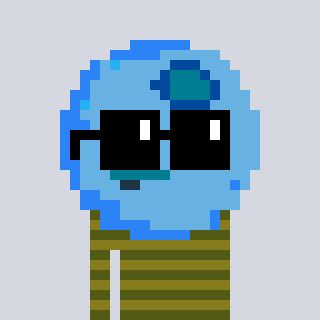
a pixel art character with square black sunglasses, a blueberry-shaped head and a gunk-colored body on a cool background